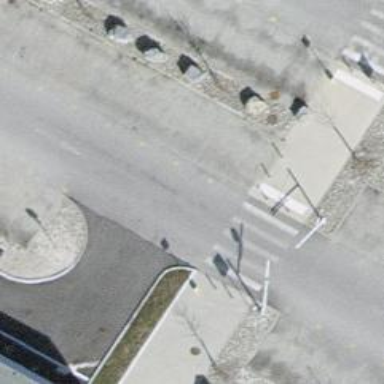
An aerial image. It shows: Uncontrolled zebra crossing on the road.